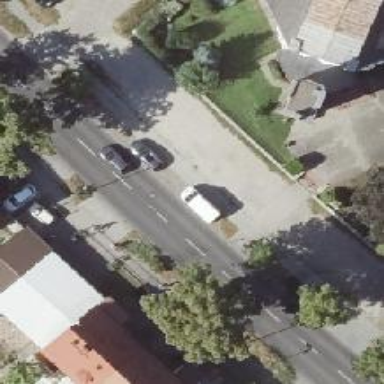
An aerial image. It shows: Street-side parking area with cobblestone surface. The parking orientation is parallel.